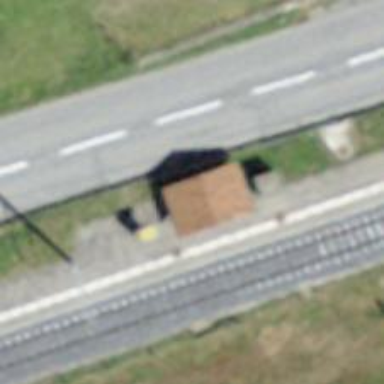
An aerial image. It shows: Railway station.